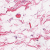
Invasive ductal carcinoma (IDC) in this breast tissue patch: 0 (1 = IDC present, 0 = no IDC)